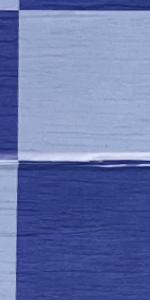
Label: Empty